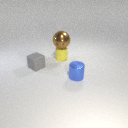
small gray rubber cube behind small blue metal cylinder